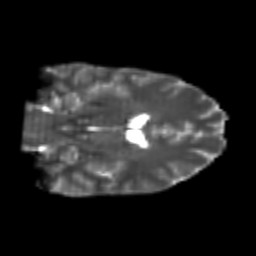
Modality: T2w
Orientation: coronal
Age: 24
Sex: male
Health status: healthy
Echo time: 0.074 s